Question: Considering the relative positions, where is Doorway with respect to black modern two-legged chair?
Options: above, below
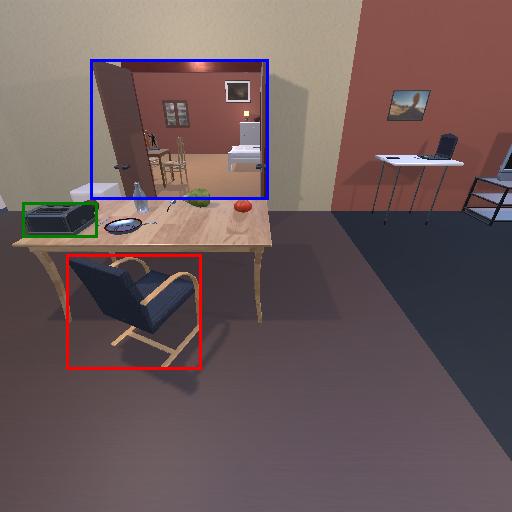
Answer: above